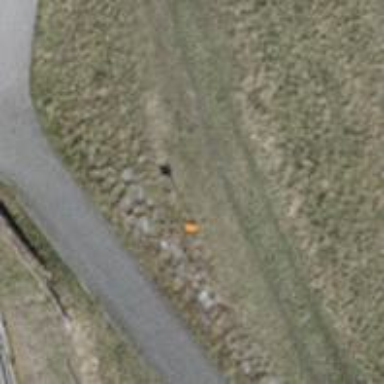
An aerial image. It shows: Aerial marker.